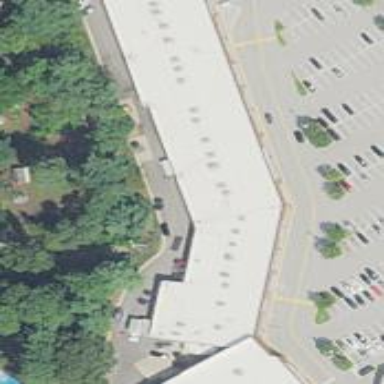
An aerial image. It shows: Retail building.